Question: I am trying to blur an image with ScriptIntrinsicBlur from the RenderScript support library. I am using gradle and I have used <URL> approach to use the Support Library version of RenderScript.
On my Nexus 4, everything works fine and is really fast, but when I try it on my Samsung Galaxy S with Android 2.3.3, the picture that I get looks like this:

I am using Roman Nurik's tip for having the bitmap width as a multiple of 4, but I don't think that this is the cause of my problem. My blurring code looks exactly like in <URL> post. Thanks for any advice.
Here's my code:
Getting Bitmap of the View and rescaling the Bitmap:
'''
public static Bitmap loadBitmapFromView(View v) {
v.setDrawingCacheEnabled(false);
v.setDrawingCacheQuality(View.DRAWING_CACHE_QUALITY_LOW);
v.setDrawingCacheEnabled(true);
Bitmap b = v.getDrawingCache();
return b;
}
public static Bitmap scaledBitmap(Bitmap dest, float scale) {
int scaledWidth = (int) (scale * dest.getWidth());
if (scaledWidth % 4 != 0) { //workaround for bug explained here https://plus.google.com/+RomanNurik/posts/TLkVQC3M6jW
scaledWidth = (scaledWidth / 4) * 4;
}
return Bitmap.createScaledBitmap(dest, scaledWidth, (int) (scale * dest.getHeight()), true);
}
'''
Renderscript code:
'''
Bitmap bitmap = sentBitmap.copy(sentBitmap.getConfig(), true);
final RenderScript rs = RenderScript.create(context);
final Allocation input = Allocation.createFromBitmap(rs, sentBitmap, Allocation.MipmapControl.MIPMAP_NONE, Allocation.USAGE_SCRIPT);
final Allocation output = Allocation.createTyped(rs, input.getType());
final ScriptIntrinsicBlur script = ScriptIntrinsicBlur.create(rs, Element.U8_4(rs));
script.setRadius(radius);
script.setInput(input);
script.forEach(output);
output.copyTo(bitmap);
return bitmap;
'''
I have noticed this error in the logcat output:
> E/RenderScript_jni: No GC methods
After that my application is frozen.
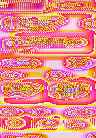
Answer: I was getting a very similar image from the ScriptInstinsicBlur in my application. It took a while to figure this out but it turns out that the MediaMetadataRetiever getFrameAt methods return a Bitmap config that is RGB_565. Applying the blur in renderscript gives you the funky results because it apparently doesn't work on 565 pixels.
Converting my Bitmap to a ARGB_8888 and then handing it to the renderscript gave me the blur I was looking for.
Hopefully this helps someone else.
This is the method I found to convert it. (It's from a SO post I don't have bookmarked)
'''
private Bitmap RGB565toARGB888(Bitmap img) {
int numPixels = img.getWidth()* img.getHeight();
int[] pixels = new int[numPixels];
//Get JPEG pixels. Each int is the color values for one pixel.
img.getPixels(pixels, 0, img.getWidth(), 0, 0, img.getWidth(), img.getHeight());
//Create a Bitmap of the appropriate format.
Bitmap result = Bitmap.createBitmap(img.getWidth(), img.getHeight(), Bitmap.Config.ARGB_8888);
//Set RGB pixels.
result.setPixels(pixels, 0, result.getWidth(), 0, 0, result.getWidth(), result.getHeight());
return result;
}
'''